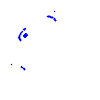
Particle: proton